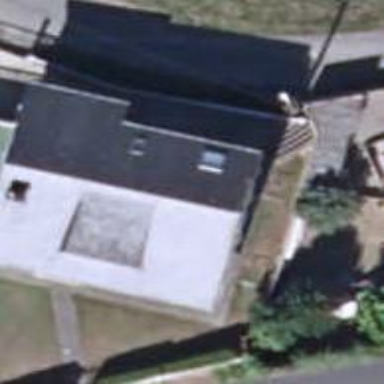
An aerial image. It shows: Simple and straightforward house.